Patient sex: M
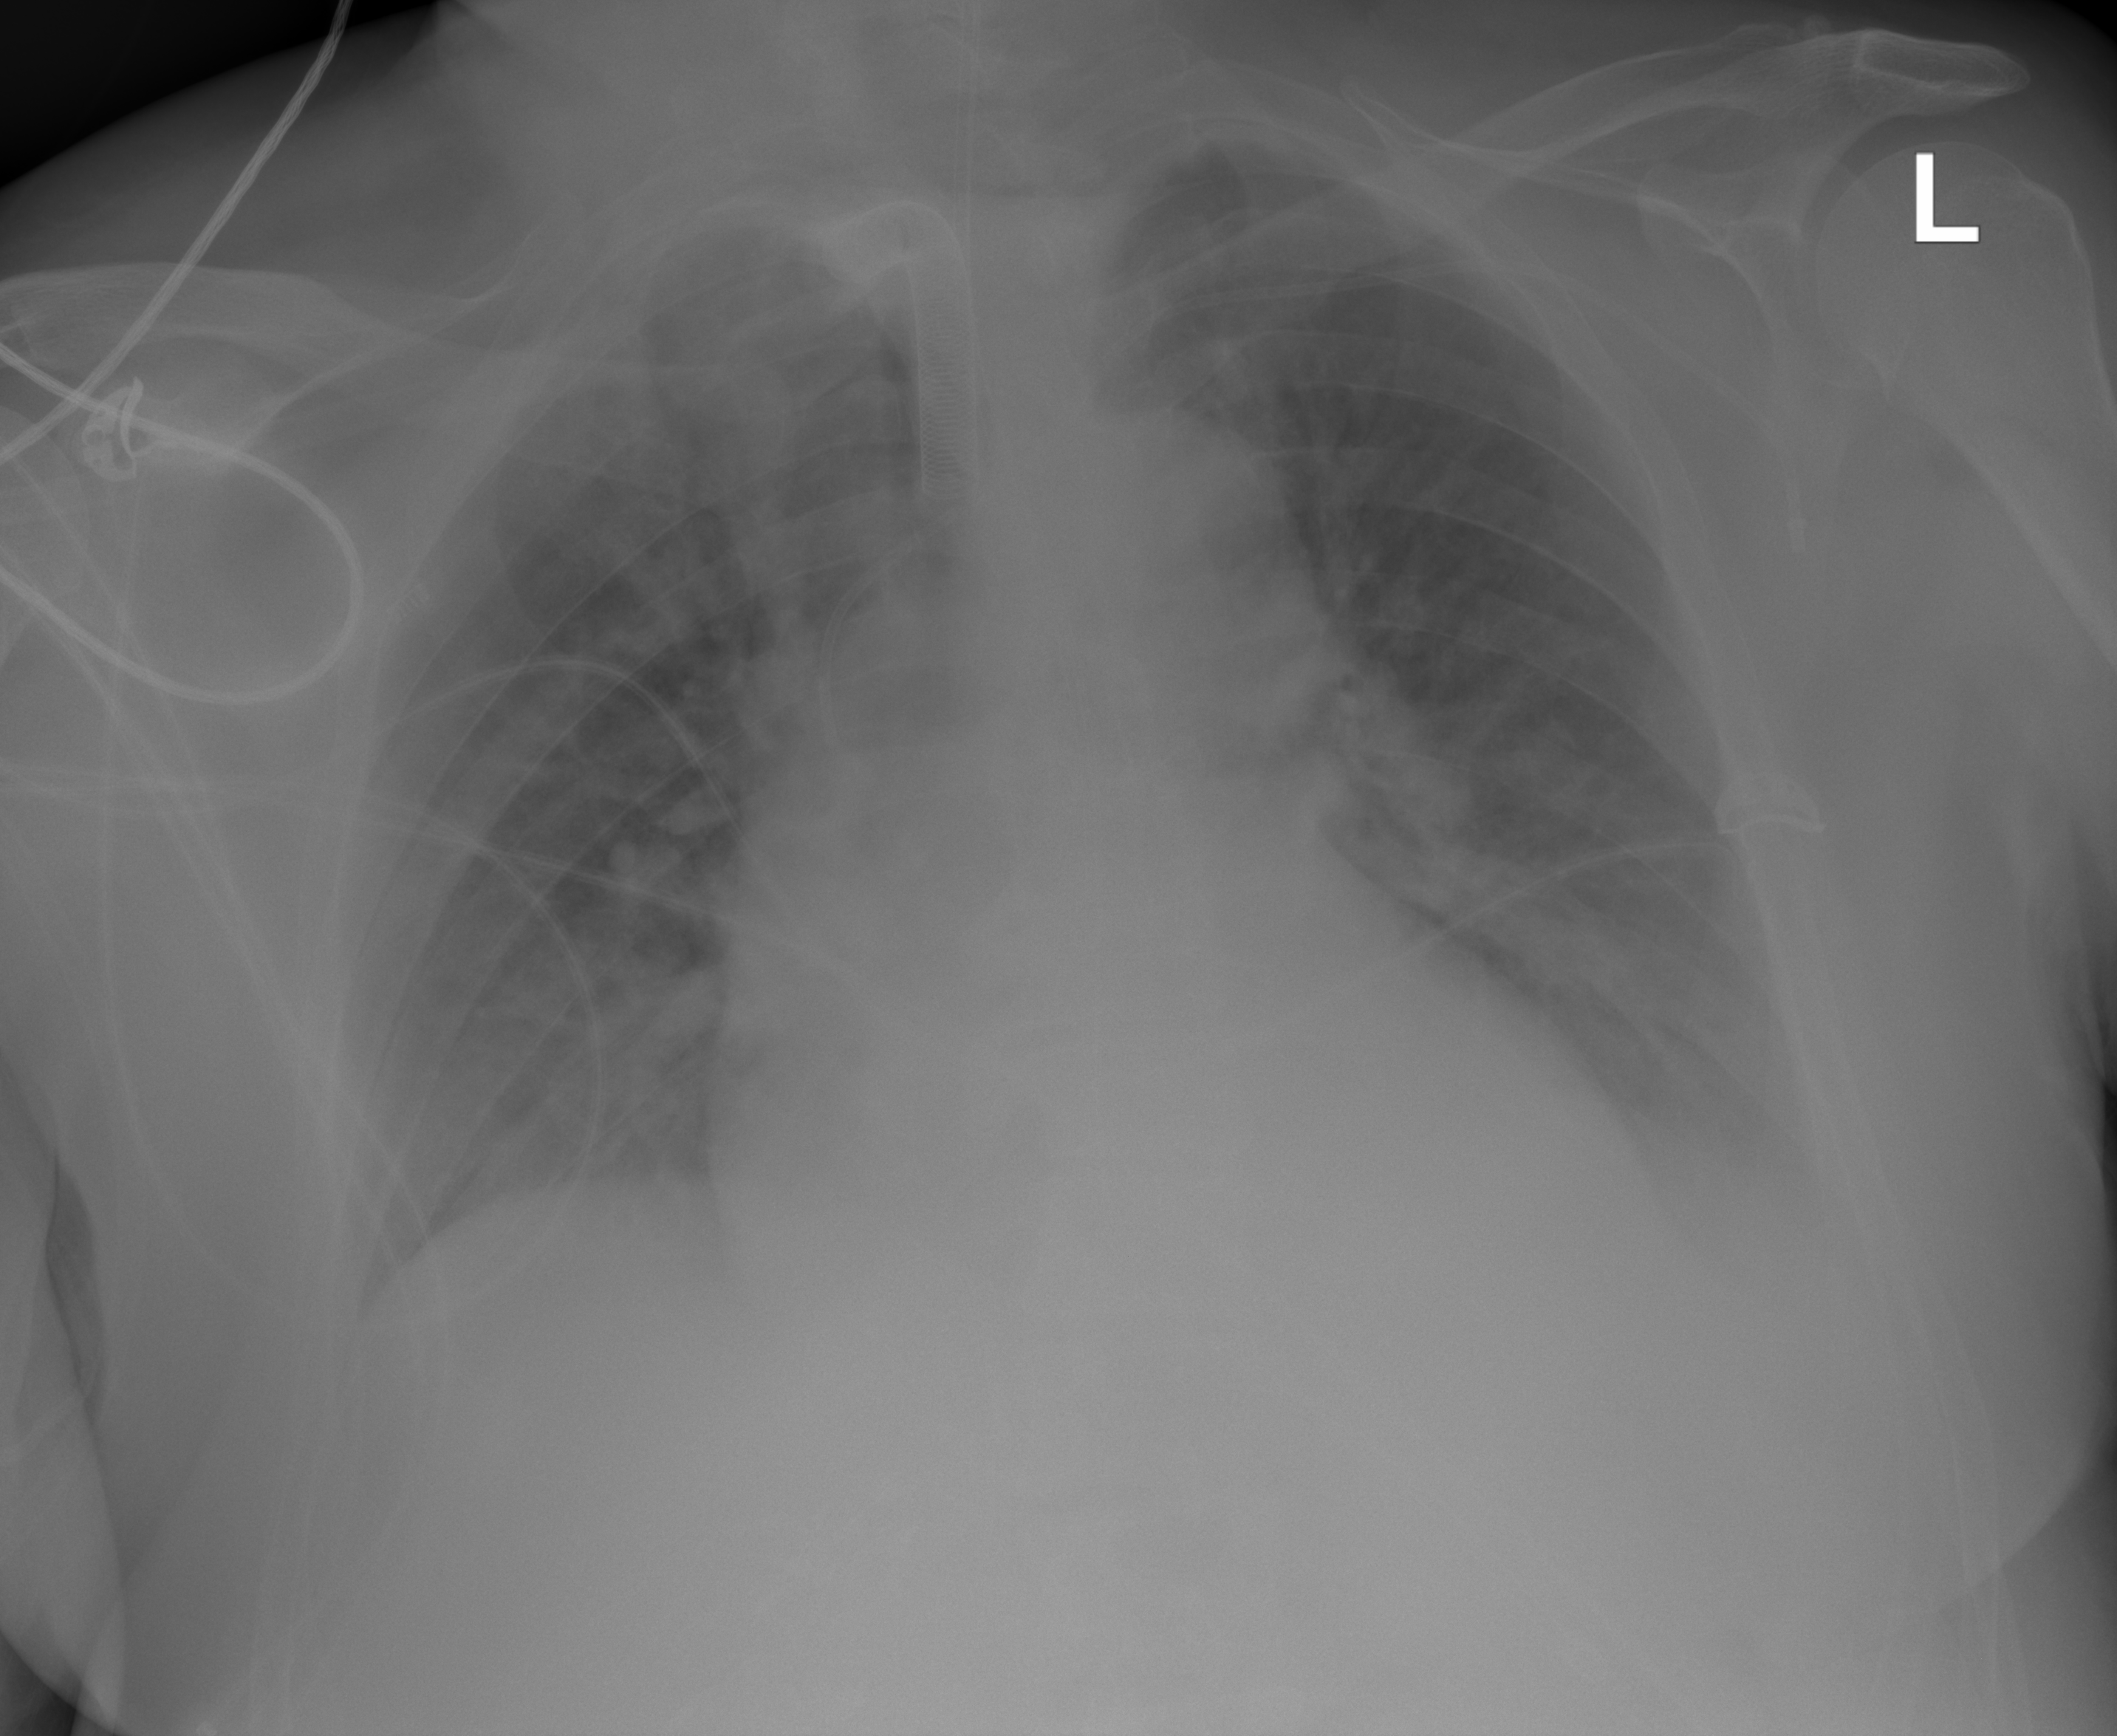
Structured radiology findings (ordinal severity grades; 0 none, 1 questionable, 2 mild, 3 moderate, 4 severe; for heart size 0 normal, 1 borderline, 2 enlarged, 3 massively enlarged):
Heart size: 0
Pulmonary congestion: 3
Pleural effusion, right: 0
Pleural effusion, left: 2
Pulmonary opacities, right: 2
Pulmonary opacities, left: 3
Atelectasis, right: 3
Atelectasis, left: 3